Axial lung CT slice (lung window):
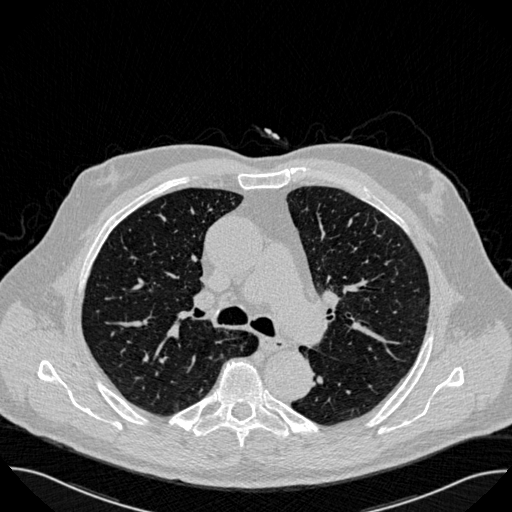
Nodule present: no